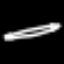
Label: pencil